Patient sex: M
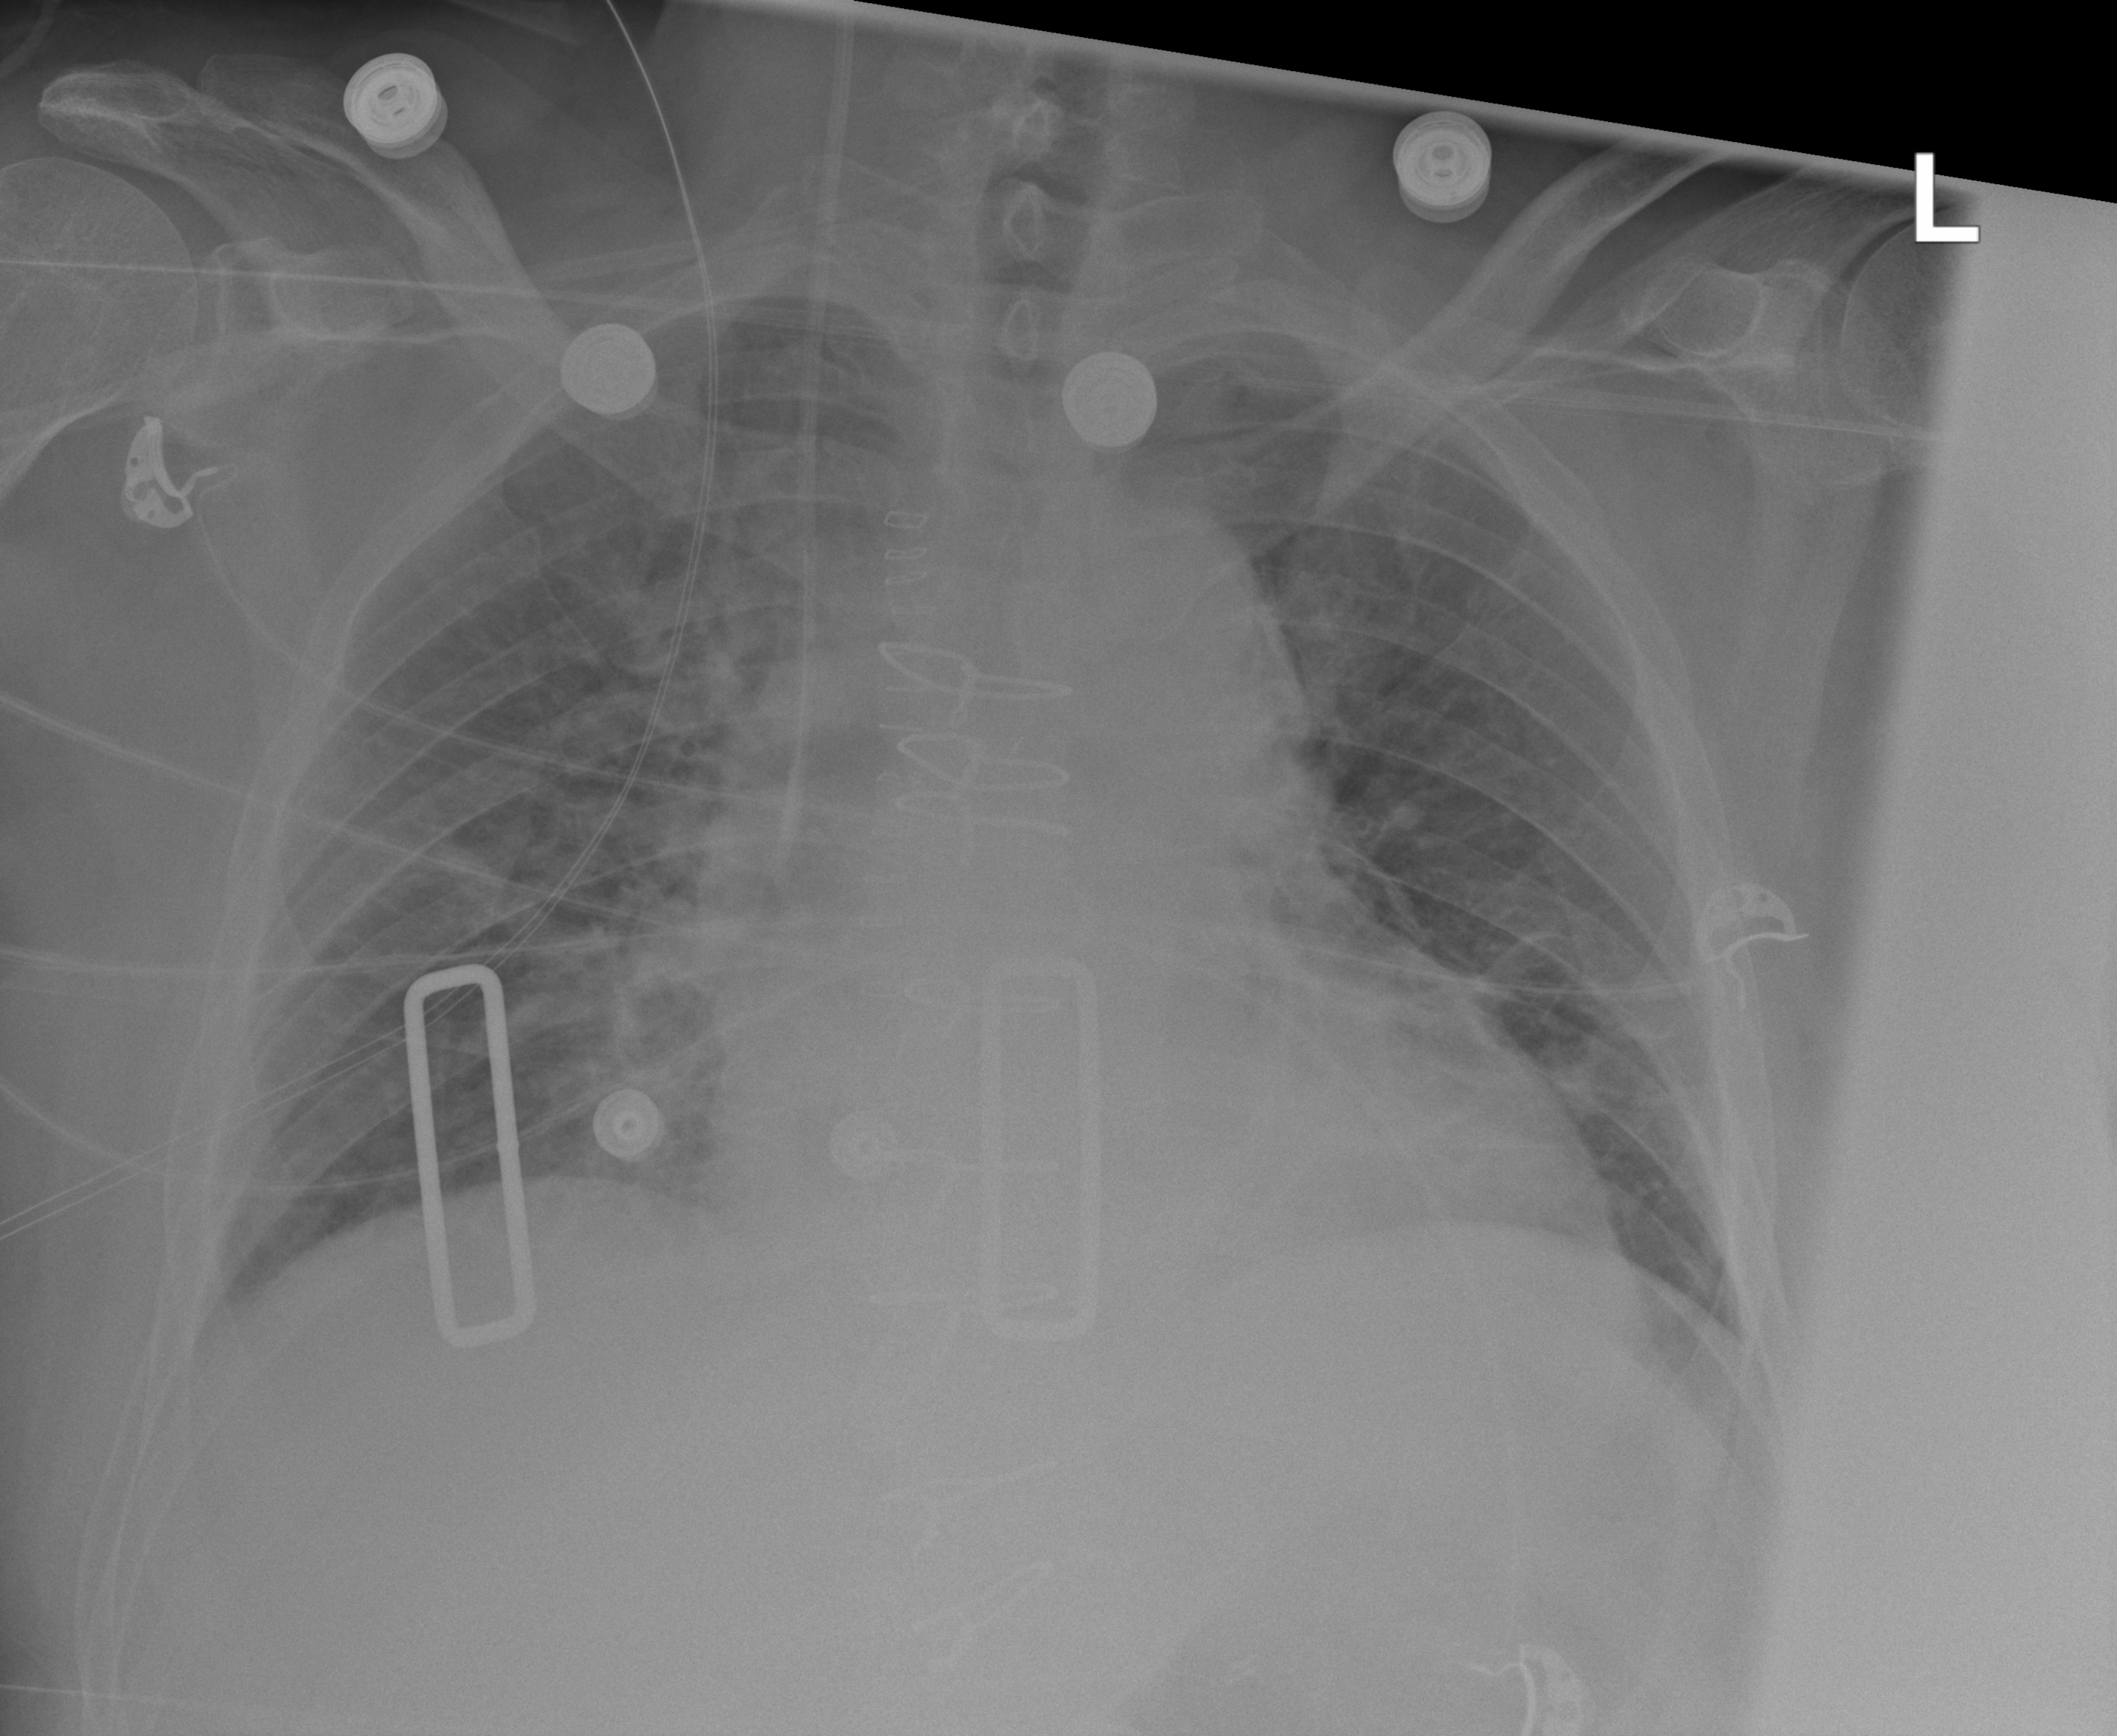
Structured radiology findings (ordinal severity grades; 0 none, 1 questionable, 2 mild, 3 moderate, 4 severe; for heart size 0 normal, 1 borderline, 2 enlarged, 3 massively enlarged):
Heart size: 2
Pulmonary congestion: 2
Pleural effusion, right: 2
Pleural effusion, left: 1
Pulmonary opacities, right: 2
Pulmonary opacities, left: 2
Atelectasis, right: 2
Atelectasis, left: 2